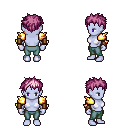
a pixel art fantasy rpg character, female body template, dark elf, purple skin, gold arm armor, teal pants, pink bedhead hairstyle, leather bracers, four views (front, back, left, right), 2x2 character sprite sheet, small pixel art, hard edges, no anti-aliasing